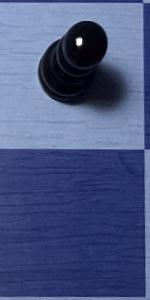
Label: Empty